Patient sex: M
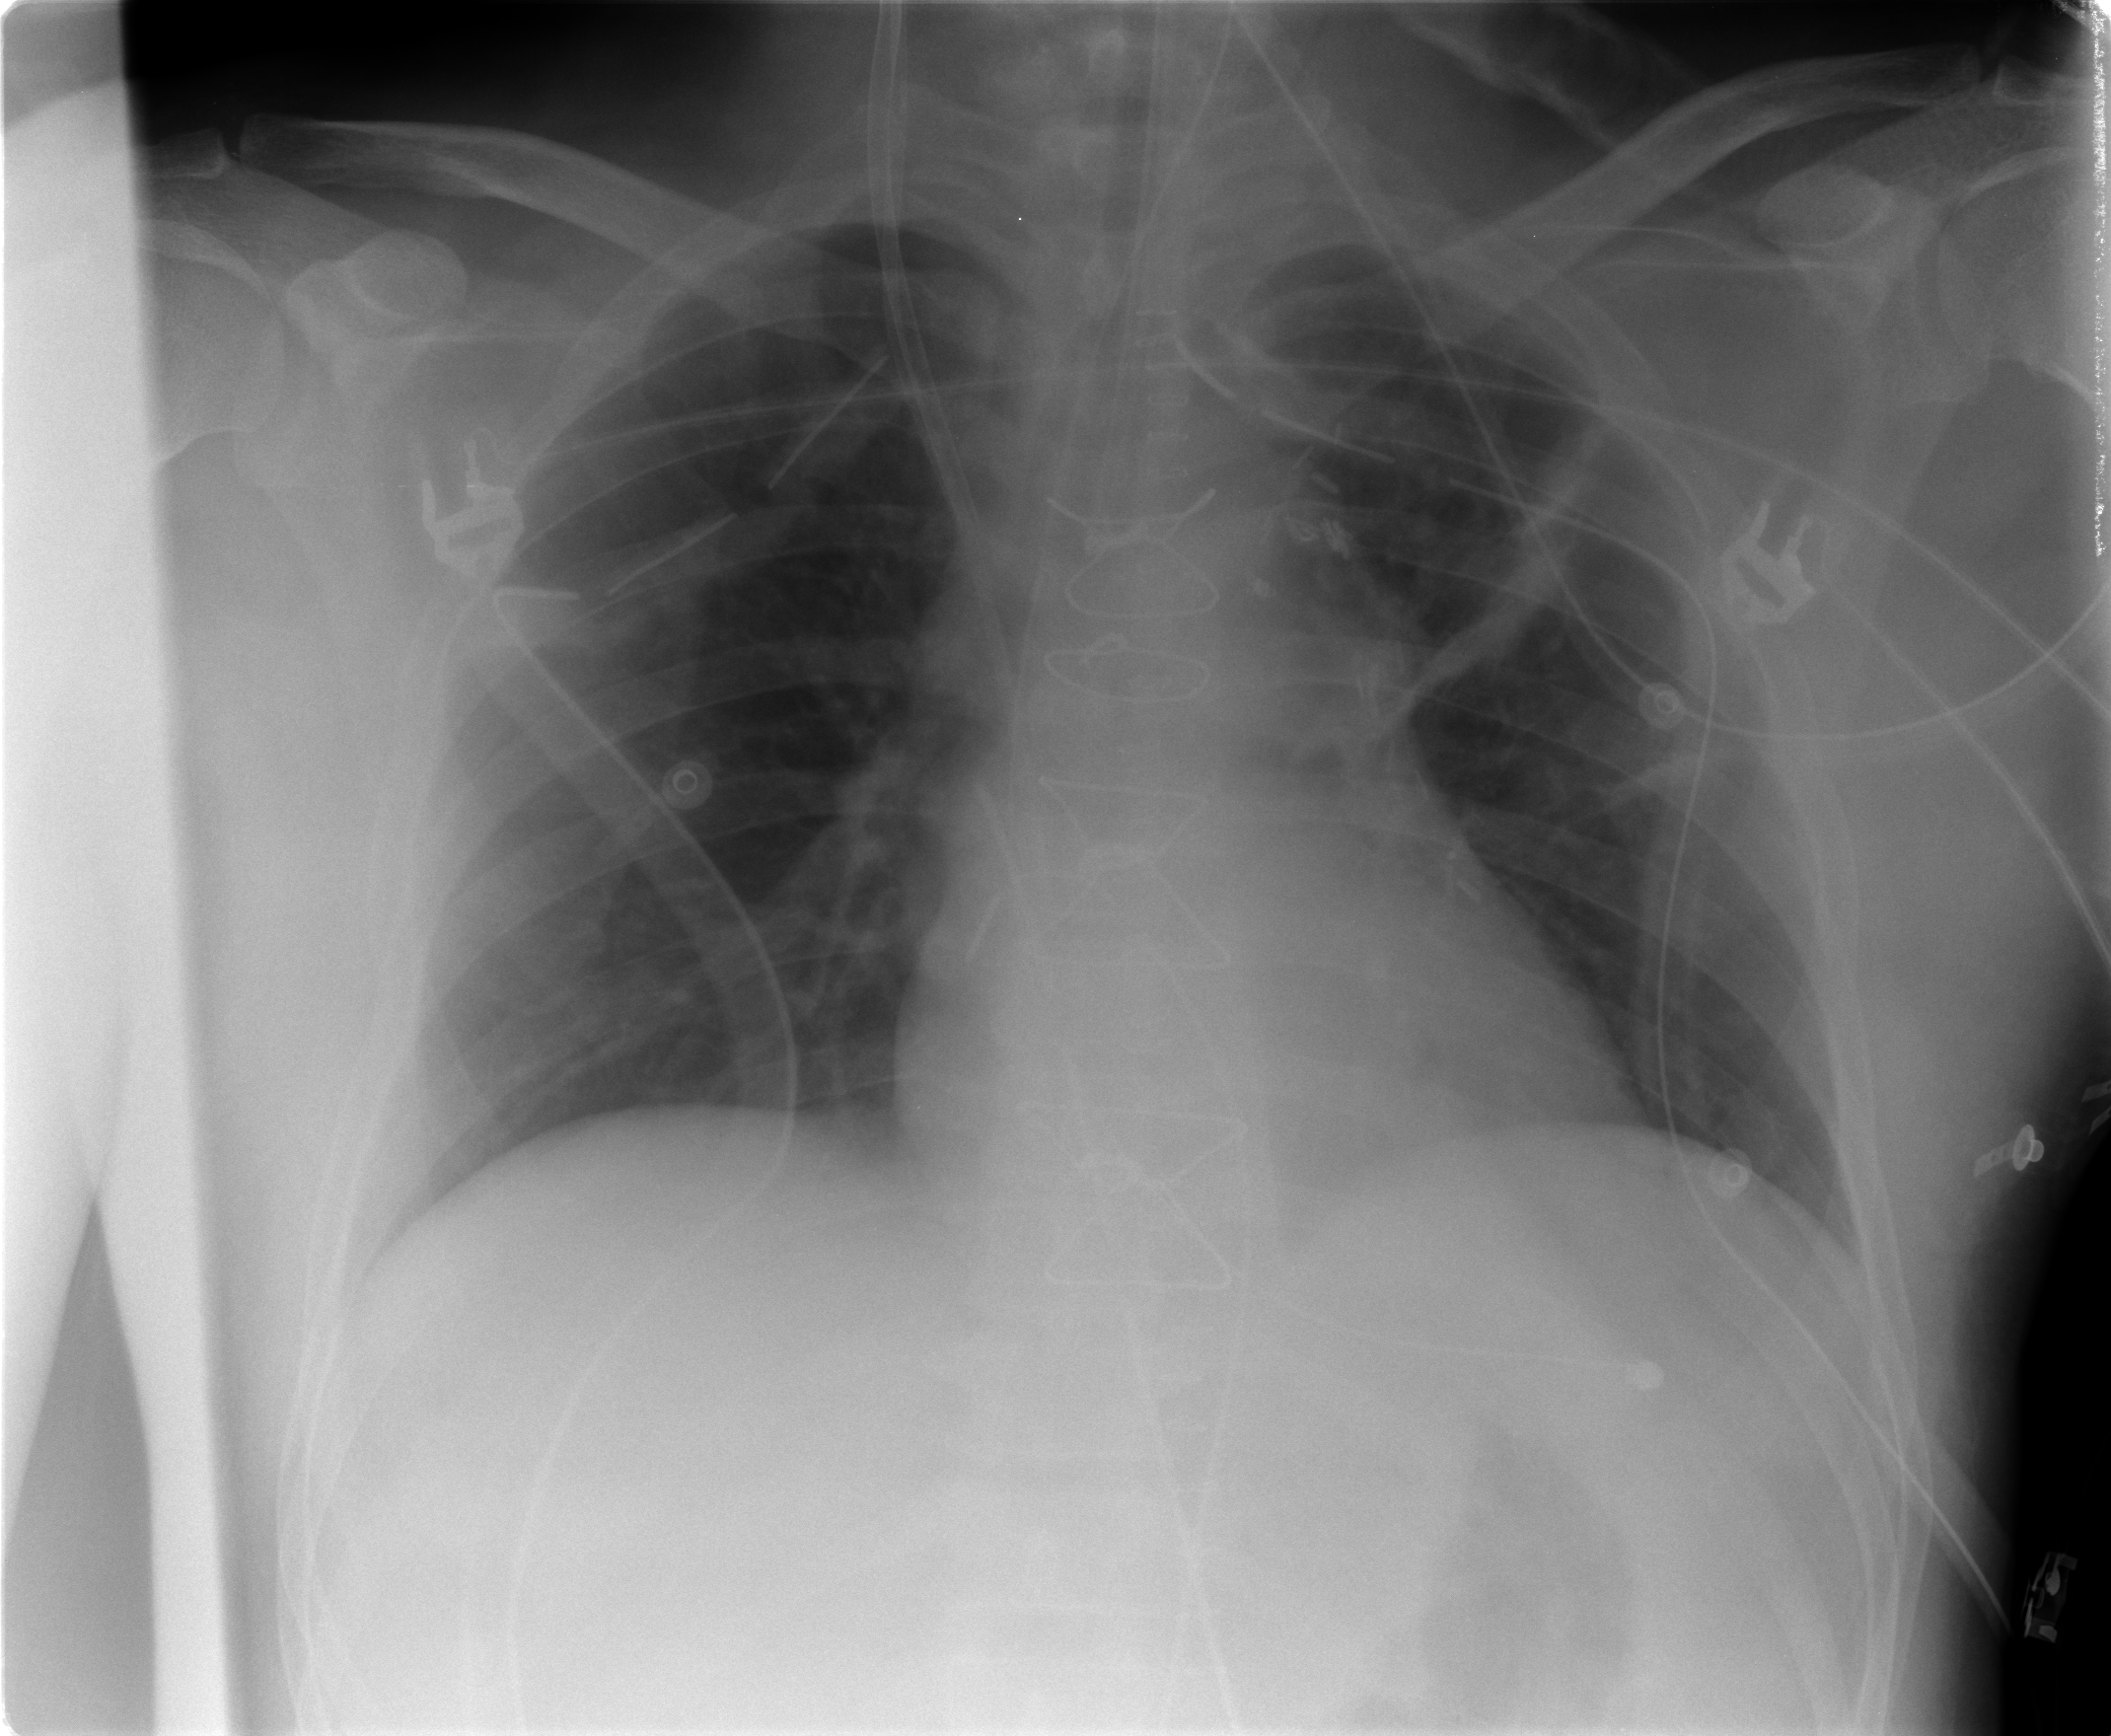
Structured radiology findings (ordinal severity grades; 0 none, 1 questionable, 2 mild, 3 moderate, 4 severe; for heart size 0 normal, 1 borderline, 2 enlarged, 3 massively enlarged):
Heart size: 0
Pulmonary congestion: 0
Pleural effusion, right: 0
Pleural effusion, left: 0
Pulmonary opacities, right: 0
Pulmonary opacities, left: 0
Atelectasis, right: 0
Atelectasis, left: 2